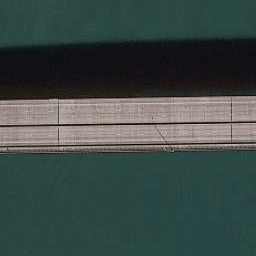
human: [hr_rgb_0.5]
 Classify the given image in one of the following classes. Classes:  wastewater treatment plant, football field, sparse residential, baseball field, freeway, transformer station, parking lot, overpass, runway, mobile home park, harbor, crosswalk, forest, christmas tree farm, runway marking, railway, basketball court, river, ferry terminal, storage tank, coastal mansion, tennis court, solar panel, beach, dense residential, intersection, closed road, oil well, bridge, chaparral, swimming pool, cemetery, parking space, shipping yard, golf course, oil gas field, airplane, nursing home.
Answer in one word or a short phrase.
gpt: bridge